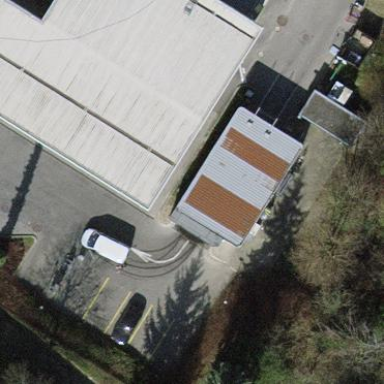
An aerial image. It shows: Car wash facility with storage tank building.